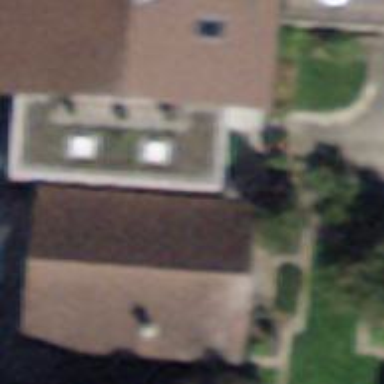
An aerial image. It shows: Garage building.